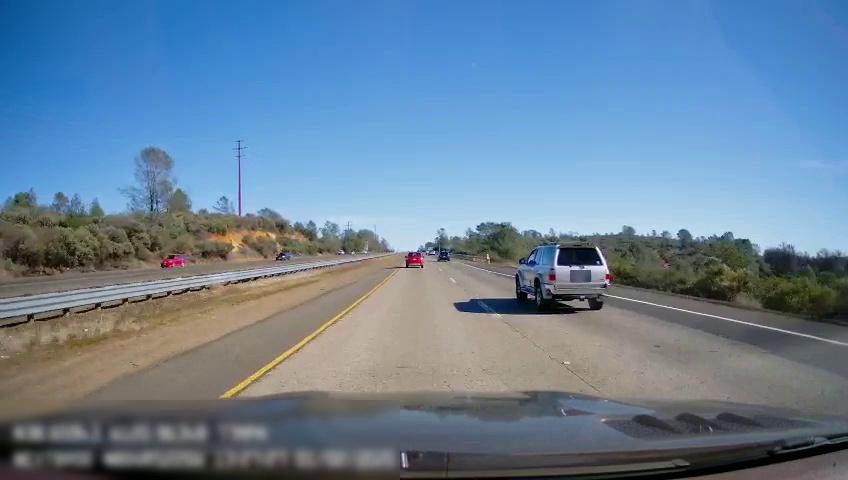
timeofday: Day
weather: Sunny
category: Drivable Space
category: Drivable Space
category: Vehicles | SUV
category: Vehicles | SUV
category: Vehicles | SUV
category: Vehicles | SUV
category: Vehicles | Car
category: Lanes | Current Lane
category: Lanes | Current Lane
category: Lanes | Alternate Lane